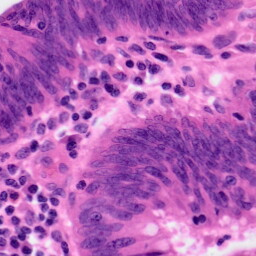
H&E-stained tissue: Colon